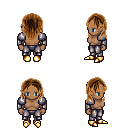
a pixel art fantasy rpg character, female body template, human, dark skin, steel arm armor, metal pants, brown long hairstyle, gold boots, four views (front, back, left, right), 2x2 character sprite sheet, small pixel art, hard edges, no anti-aliasing